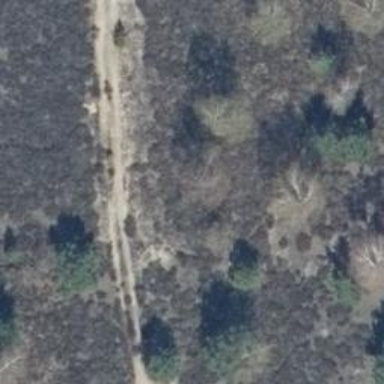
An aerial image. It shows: Sandy path.